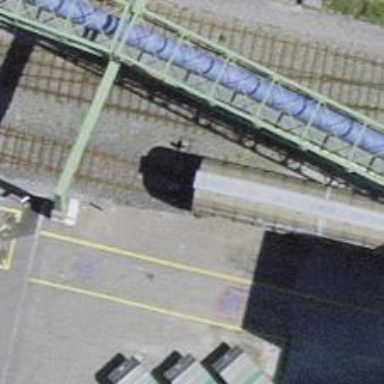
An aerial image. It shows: Rail spur service.